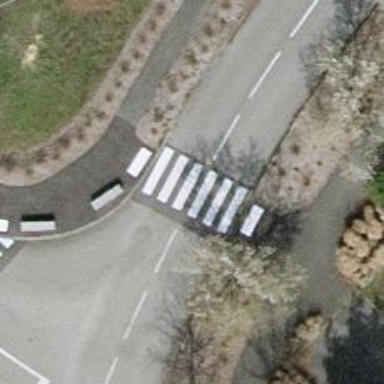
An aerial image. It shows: Marked crossing on the road.